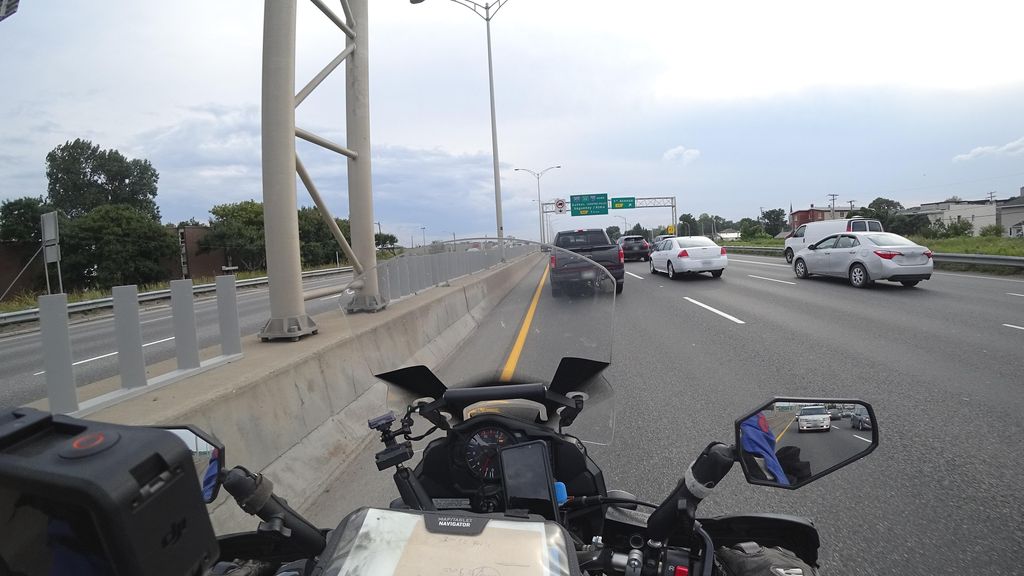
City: quebec_city